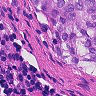
Metastatic tissue present: yes